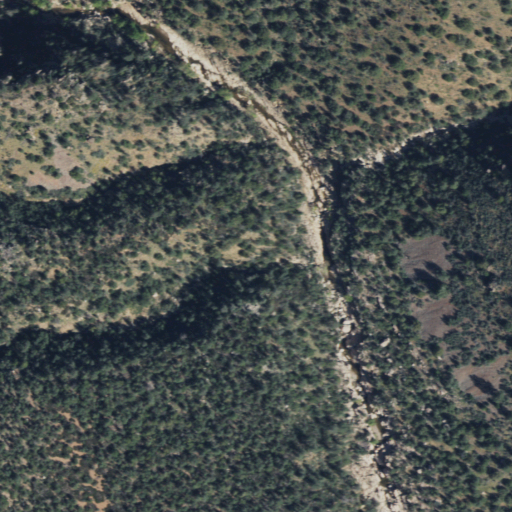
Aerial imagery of valley in Arizona named Cold Water Canyon containing shrub, evergreen forest, and open water